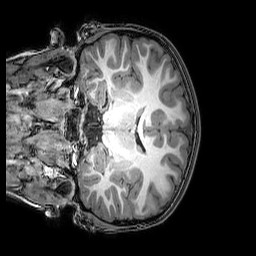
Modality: T1w
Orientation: coronal
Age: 6
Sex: male
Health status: healthy